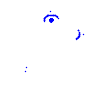
Particle: electron